Question: So people I seldom have trouble programming and implementing HTML templates with CSS for IE6 and all the other browsers. But this time this is breaking my head.
The issue is compatibility for IE6 (I'm using the YAML framework.)
So, lets get on with it. This is the culprit code:
HTML
'''
<div class="info">
<div>
<div class="float_left">
<img alt="aktuelles bild" src="images/dummy_aktuelles.gif" />
<span>26.10 - 27.10.2010</span>
<span>xxx xxx</span>
<span>(Flughafen)</span>
</div>
<div class="lastObject">
<span>09.09.2010 Offenes-Presseportal</span>
<span class="lastObject">Global Connect 2010 - Globalisierung fur den Mittelsand</span>
<p>
Lorem ipsum dolor sit amet, consectetuer adipiscing elit. Aliquam leo.
</p>
</div>
</div>
</div>
'''
CSS
'''
#main .aktuelles .info {
padding:15px;
overflow:hidden;
border-bottom: 1px #949494 dotted;
}
#main .aktuelles .info .float_left {
width:35%;
}
#main .aktuelles .info .float_left span {
padding-bottom: 5px;
display: block;
color: #333;
font-size: 13px;
}
#main .aktuelles .info .float_left img {
padding-bottom: 5px;
}
#main .aktuelles .info div .lastObject span {
color:#2d2d2d;
font-size: 12px;
display: block;
padding-bottom: 5px;
}
#main .aktuelles .info div.lastObject span.lastObject {
color: #2d2d2d;
font-size: 14px;
display:block;
padding: 0 0 5px 0 !important;
}
#main .aktuelles .info div lastObject p {
font-size: 12px;
}
'''
Now the first div that is floating to the left doesn't appear at all. It is underlying the background of lastObject. The parent container of the info div has no position whatsoever.
Any suggestions?
This is an image of what is wrong:

It seems the problem is not related to this code. but I dont have any other ideas. I also tried altering the z index but it evidently wont work since its not a background image it is the background color.
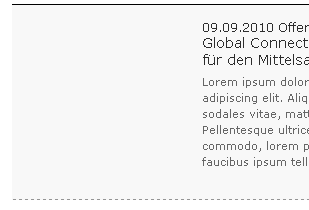
Answer: as per comments, it appears to be a typical hasLayout (disappearing content version) bug,
add: 'position: relative;' to the left floated div '.float_left'